Field crop: maize
Growth stage: 1
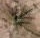
Species: salsola